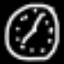
Label: clock